Question: I am developing an application using ExtJS, and in one of my models I have field which is an array type, how can I set a 'dataIndex' in grid so the data does not repeat when I edit one cell?
My code is shown below.

'''
{
xtype: 'button',
icon : Webapp.icon('add1.png'),
iconAlign : 'top',
handler : function() {
var gridView = Ext.ComponentQuery.query('gridpanel')[1];
grid = gridView.headerCt;
if(grid.getGridColumns().length >= 1){
var column = Ext.create('Ext.grid.column.Column', { dataIndex: 'interval', text : contador,
editor: {xtype: 'textfield', flex: 0.5, editable: true}});
grid.insert(gridView.columns.length, column);
gridView.getView().refresh();
var botao = Ext.getCmp('buttonRemoverColuna');
botao.setDisabled(false);
}
contador++;
}
}
Ext.define('model', {
extend : 'Ext.data.Model',
fields : [ {
name : 'id',
type : 'long'
}, {
name : 'name',
type : 'string'
}, {
name: 'interval',
type: 'array'
}]
});
'''
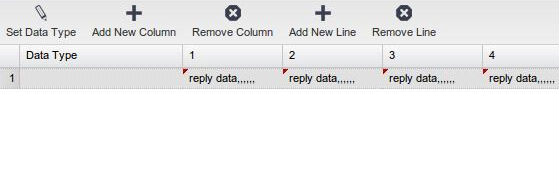
Answer: The simple answer is that you have to give each new column that you insert a different 'dataIndex' config.
Right now every one gets 'dataIndex: 'interval''.
That means if you put a value in the 'interval' field in your store for that record, every single column that is connected to the 'interval' field will show up with that value.
A simple way to do that would be to change the handler to this:
'''
handler : function() {
var gridView = Ext.ComponentQuery.query('gridpanel')[1],
grid = gridView.headerCt,
columnCount = grid.getGridColumns().length;
if (columnCount >= 1){
var column = Ext.create('Ext.grid.column.Column', {
dataIndex: 'interval' + columnCount,
text: contador,
editor: {xtype: 'textfield', flex: 0.5, editable: true}
});
grid.insert(gridView.columns.length, column);
gridView.getView().refresh();
var botao = Ext.getCmp('buttonRemoverColuna');
botao.setDisabled(false);
}
contador++;
}
'''
Specifically, the following config from the handler will give it an incremented 'dataIndex', i.e. 'interval1', 'interval2', 'interval3', 'interval4', etc. I don't know anything about your server side set-up so I don't know if it will work for you:
'''
dataIndex: 'interval' + columnCount,
'''
Assuming you are not defining a custom 'array' data type, your 'interval' field data type will actually default to 'string'. It will be easy to accomplish what you want using the grid column's 'renderer' config, I'll post an example in a moment but you may as well change the data type back to 'string'.
The basic idea is to add a renderer to the column config that will show the individual 'interval' values in the added columns by splitting the real 'interval' field value into an array. You will still need an implementation of the grid columns with seperate 'dataIndex' configs as shown above so that we can identify what columns match up to what 'interval' array value.
'''
handler : function() {
var grid = Ext.ComponentQuery.query('gridpanel')[1],
header = grid.headerCt,
intervalIndex = header.getGridColumns().length - 1;
if (intervalIndex >= 0){
var column = Ext.create('Ext.grid.column.Column', {
dataIndex: 'interval' + intervalIndex,
text: contador,
editor: {
xtype: 'textfield',
intervalIndex: intervalIndex,
flex: 0.5,
editable: true
},
// this will make the values display properly when not editing
renderer: function(value, meta, record) {
var intervals = record.get('interval').split(',');
return intervals[intervalIndex];
}
});
grid.insert(gridView.columns.length, column);
gridView.getView().refresh();
var botao = Ext.getCmp('buttonRemoverColuna');
botao.setDisabled(false);
}
contador++;
}
'''
You will also need 'beforeedit' and 'edit' event listeners on the grid.
The 'beforeedit' handler will split the 'interval' values into the correct column fields when you a row edit.
The 'edit' handler will join the updated field values from the different columns into a single string and apply it to the real 'interval' field when you a row edit.
'''
Ext.create('Ext.grid.Panel', {
// your other grid configs...
listeners: {
// this will make the values display properly when you start a row edit
beforeedit: function(plugin, edit) {
plugin.editor.items.each(function(field) {
var idx = field.intervalIndex;
if (idx) {
var value = edit.record.get('interval').split(',')[idx];
Ext.defer(function() {
field.setValue(value);
}, 10);
}
});
},
// update the value of the real "interval" field when done editing
edit: function(plugin, edit) {
var intervalArray = [],
var regex = /interval\d/;
Ext.Object.each(edit.newValues, function(key, value) {
if (regex.test(key)) {
intervalArray.push(value);
}
});
// sets the interval value into a comma seperated value string
edit.record.set('interval', intervalArray.join(','));
}
}
});
'''
With the above 'edit' listener, the value of your model's 'interval' field will be updated with the values in your added columns as a CSV string e.g.: ''value1,value2,value3,etc''.
Parsing the string on your server side is up to you. But in most programming language there is a 'stringValue.split(",")' type of function which will convert the CSV string into a real array.
If you wanted the 'interval' value to be more "array-like" you could also wrap it in brackets:
'''
edit.record.set('interval', '[' + intervalArray.join(',') + ']')
'''
I don't know if that would help your parsing or not.